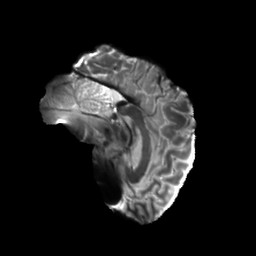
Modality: T2w
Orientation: sagittal
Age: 27
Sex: male
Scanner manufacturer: siemens
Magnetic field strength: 6.98 T
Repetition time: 7.08 s
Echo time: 0.0756 s